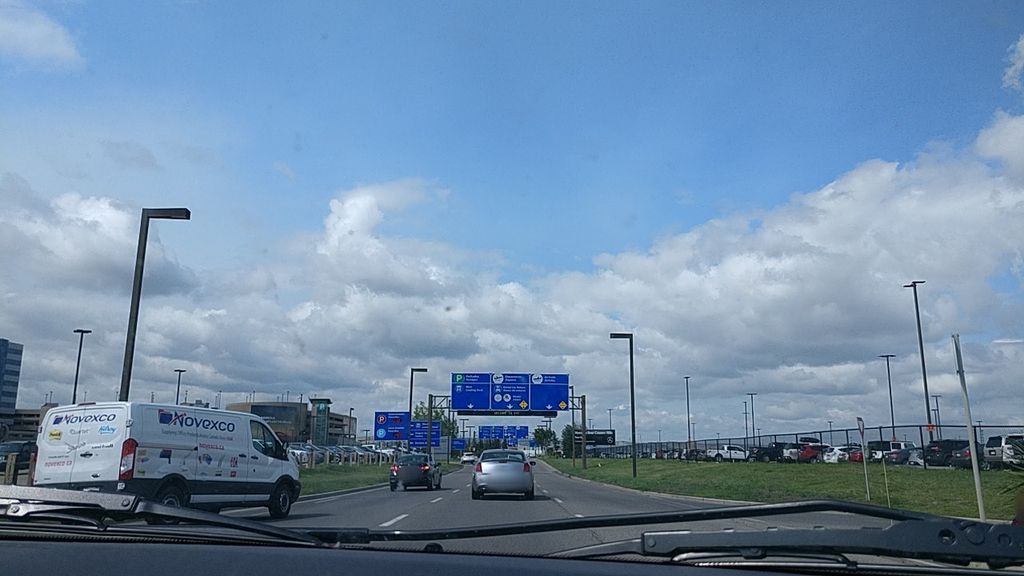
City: calgary